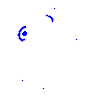
Particle: electron